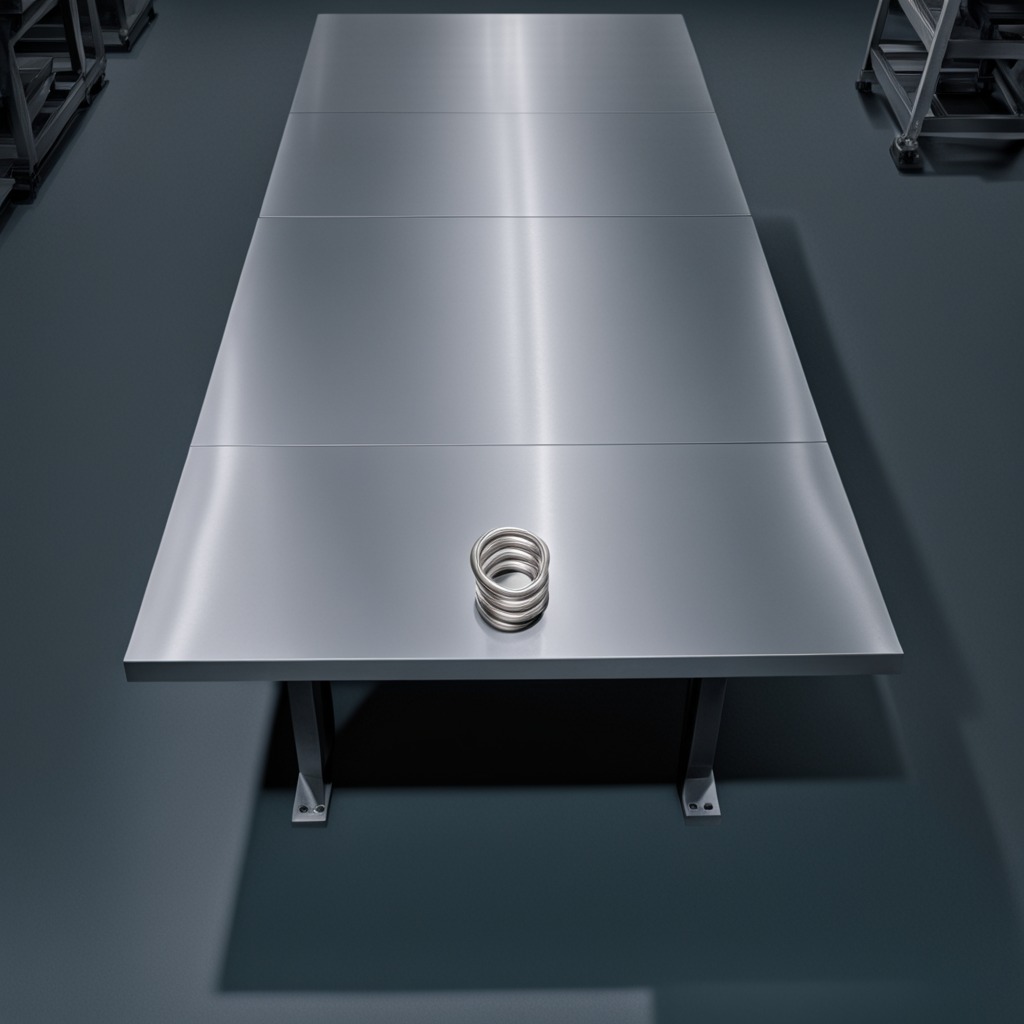
A coiled metal spring is lying on a clean empty table in a basement in the evening.